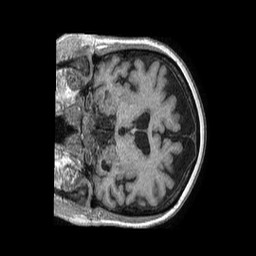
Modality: T1w
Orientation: coronal
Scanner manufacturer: philips
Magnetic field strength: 1.5 T
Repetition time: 0.008195 s
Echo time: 0.003822 s